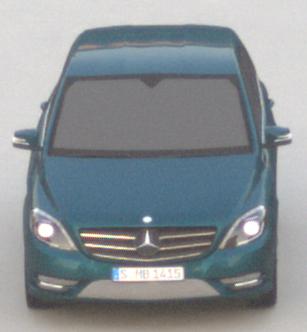
Make: Mercedes-Benz
Model: B 180 BlueEFFICIENCY
Detailed model: B-Class (246)
Model produced from: 2011/11
Model produced until: 2012/10
Doors: 5
Color: blue
Road condition: dry road
Daytime: sunrise or sunset
Contrast: low contrast